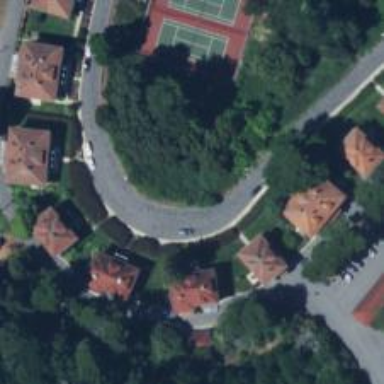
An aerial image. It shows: Residential area.